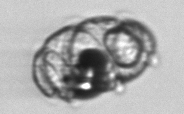
Label: Warnowia